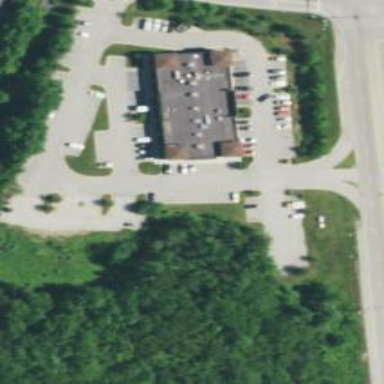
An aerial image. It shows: Veterinary facility.